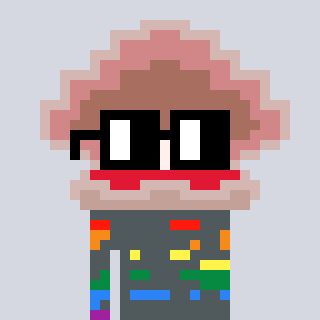
a pixel art character with square black glasses, a oyster-shaped head and a purple-colored body on a cool background